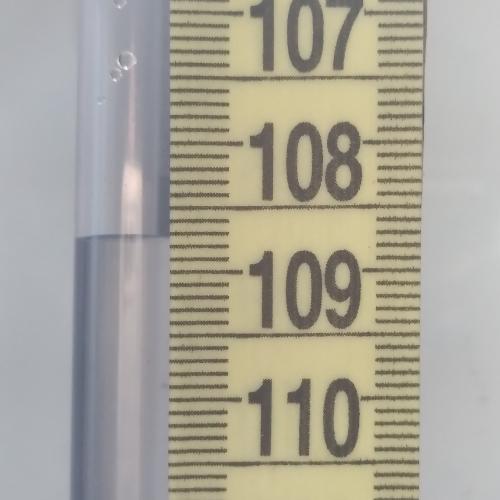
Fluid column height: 108.7 cm